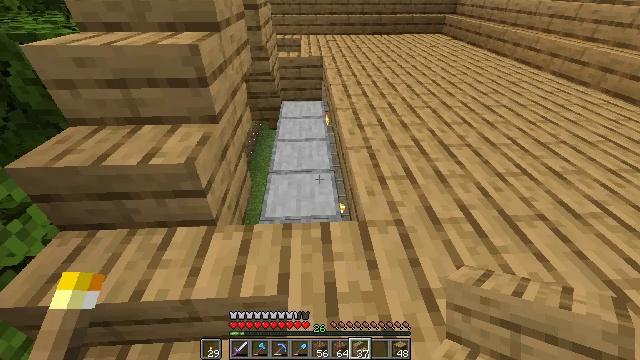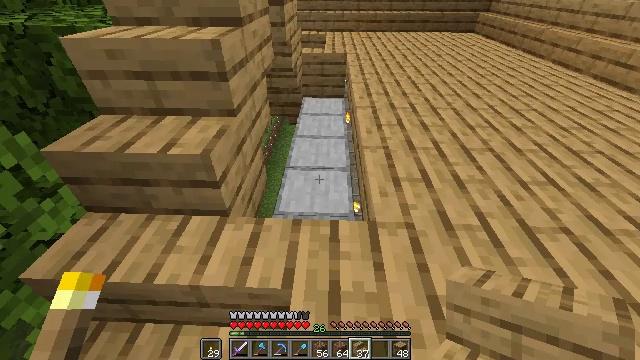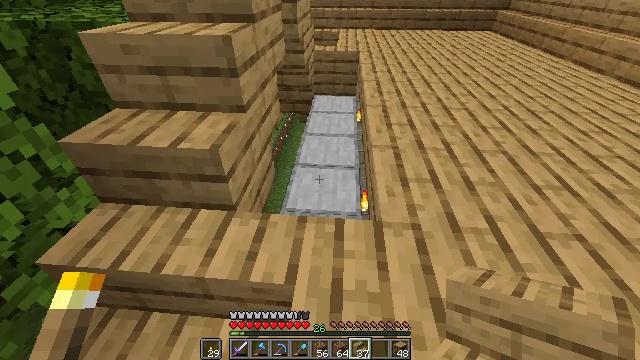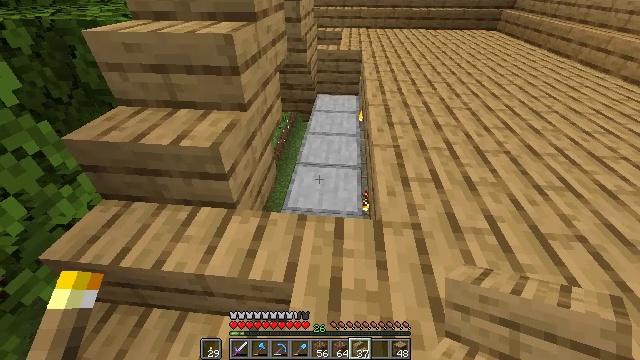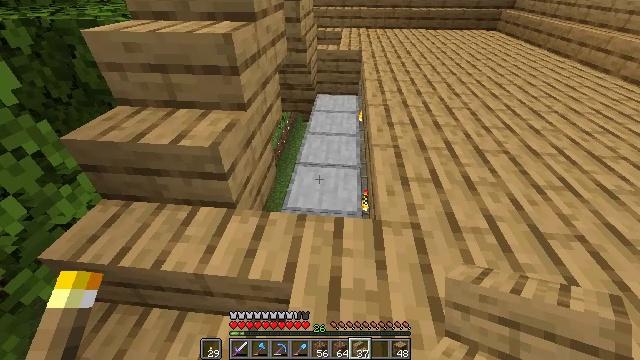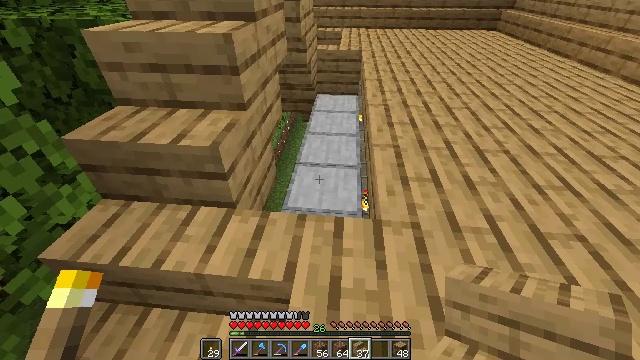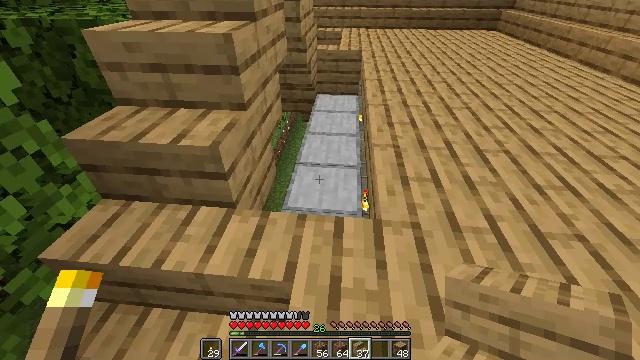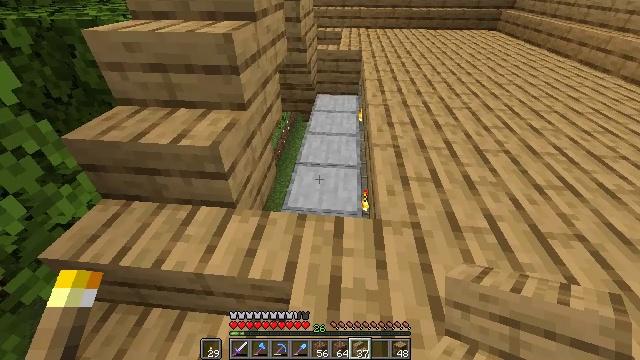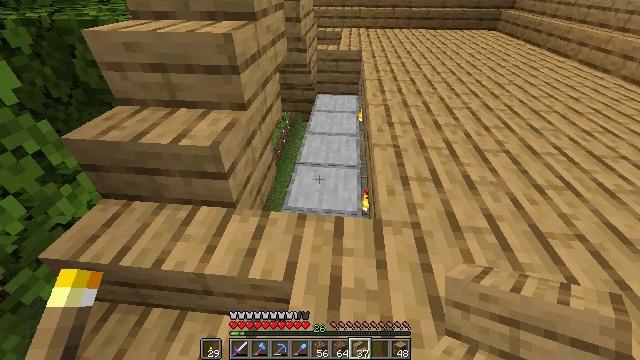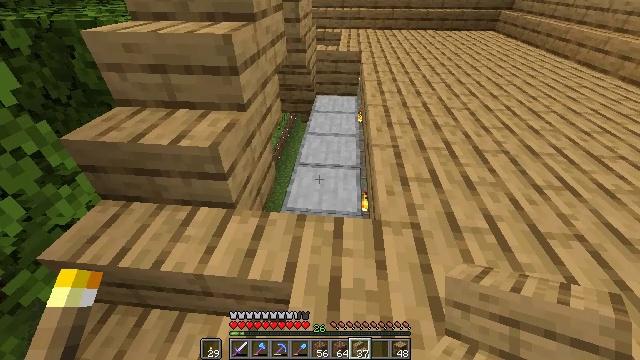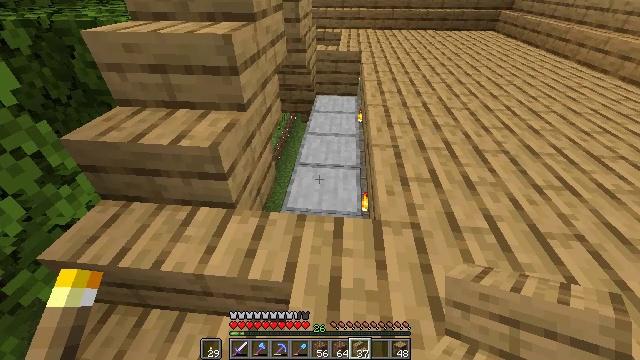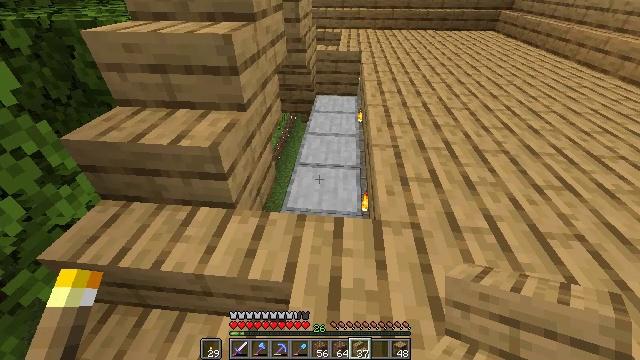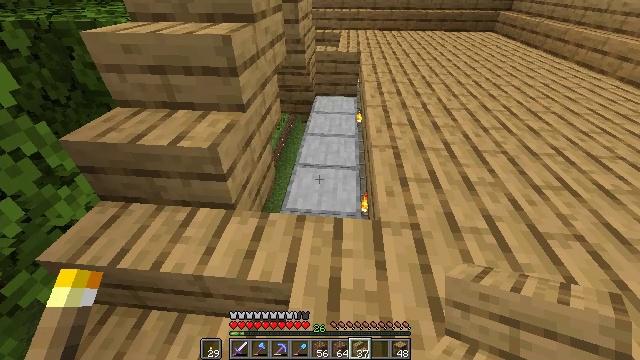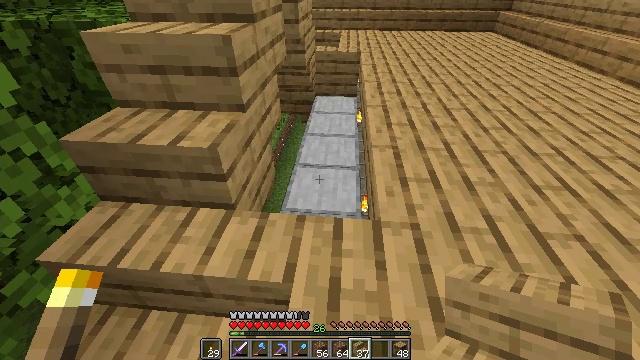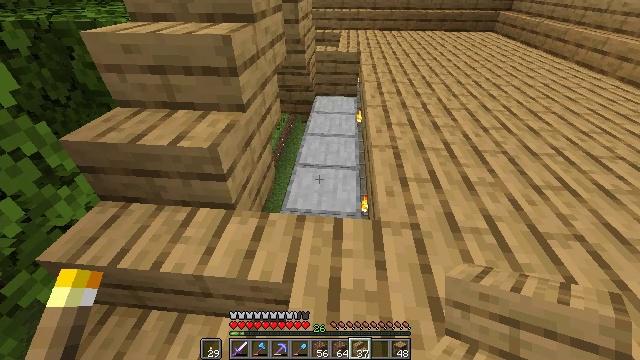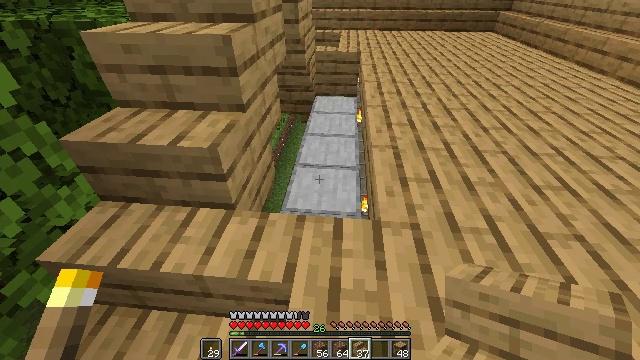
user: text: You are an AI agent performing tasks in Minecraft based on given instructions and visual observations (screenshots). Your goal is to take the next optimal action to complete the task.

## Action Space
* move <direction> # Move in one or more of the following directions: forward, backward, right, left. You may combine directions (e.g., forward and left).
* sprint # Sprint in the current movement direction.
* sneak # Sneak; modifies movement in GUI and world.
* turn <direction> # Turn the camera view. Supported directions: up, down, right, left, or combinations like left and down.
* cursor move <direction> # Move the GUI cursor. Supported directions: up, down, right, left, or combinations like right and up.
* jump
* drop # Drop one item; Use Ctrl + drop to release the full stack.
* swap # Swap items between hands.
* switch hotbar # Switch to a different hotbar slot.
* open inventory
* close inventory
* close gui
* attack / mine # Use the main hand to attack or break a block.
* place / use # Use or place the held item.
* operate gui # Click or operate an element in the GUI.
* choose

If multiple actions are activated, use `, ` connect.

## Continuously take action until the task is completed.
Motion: motion action
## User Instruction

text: Reclaim the oak slab from a structure.
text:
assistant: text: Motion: sneak, turn left
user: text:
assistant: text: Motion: sneak, turn left
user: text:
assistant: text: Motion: sneak
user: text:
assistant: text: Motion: sneak
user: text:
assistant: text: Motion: sneak
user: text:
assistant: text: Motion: sneak
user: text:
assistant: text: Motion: sneak
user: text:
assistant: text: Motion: sneak
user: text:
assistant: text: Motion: sneak
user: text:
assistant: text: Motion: sneak
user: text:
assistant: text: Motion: sneak
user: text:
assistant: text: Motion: sneak
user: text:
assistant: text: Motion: sneak
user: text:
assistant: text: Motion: sneak
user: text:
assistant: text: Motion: sneak
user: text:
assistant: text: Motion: sneak
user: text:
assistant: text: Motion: sneak
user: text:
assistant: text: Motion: sneak
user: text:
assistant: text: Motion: sneak
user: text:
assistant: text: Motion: sneak
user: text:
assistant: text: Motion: sneak
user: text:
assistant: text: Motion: sneak
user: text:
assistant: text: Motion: sneak
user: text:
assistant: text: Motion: sneak
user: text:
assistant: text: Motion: sneak
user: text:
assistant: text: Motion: sneak
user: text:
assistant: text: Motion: sneak
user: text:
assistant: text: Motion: sneak
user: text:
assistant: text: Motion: sneak
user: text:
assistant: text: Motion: sneak